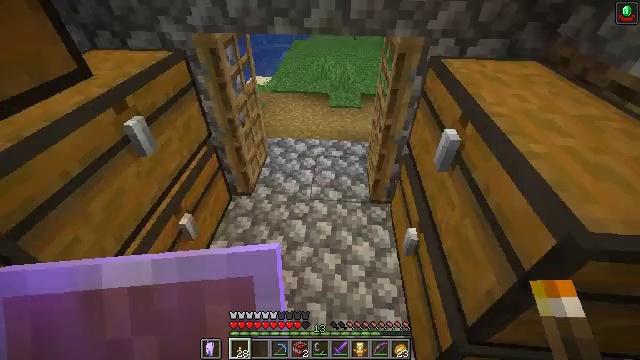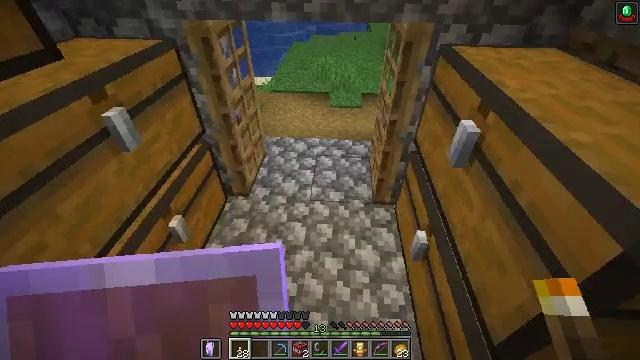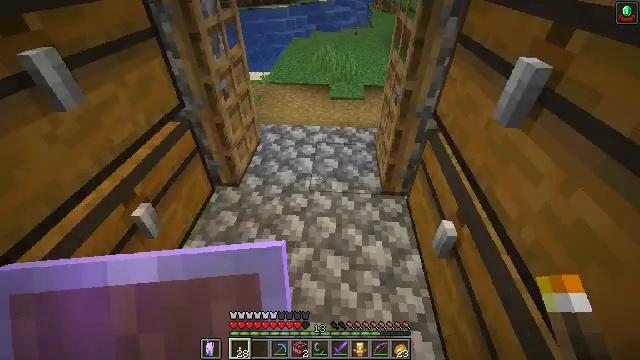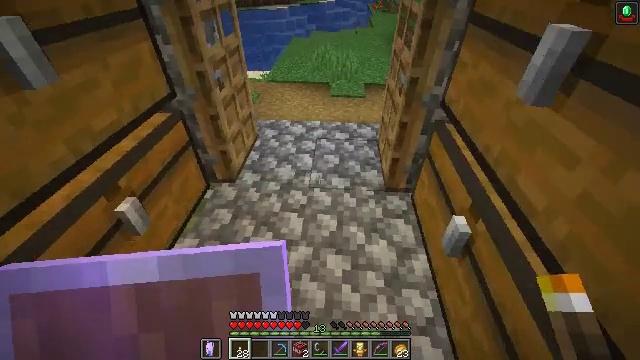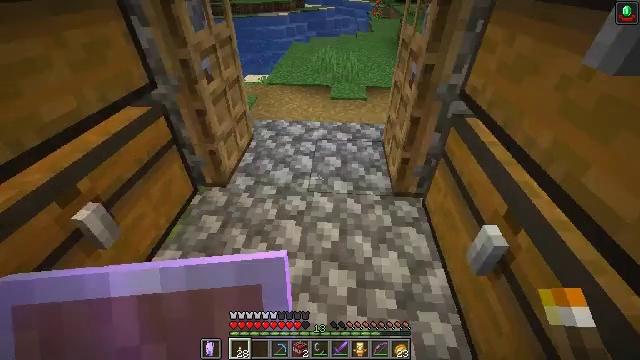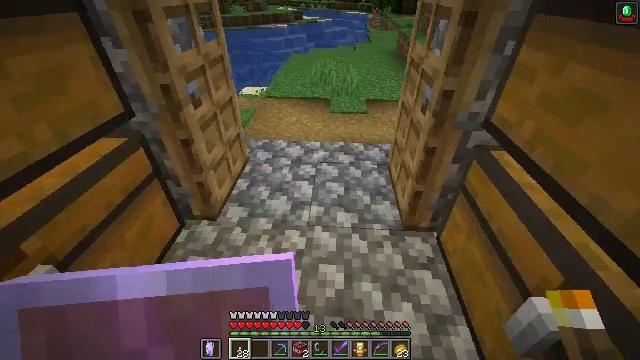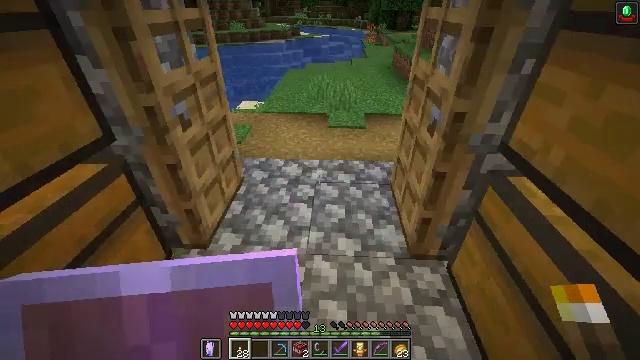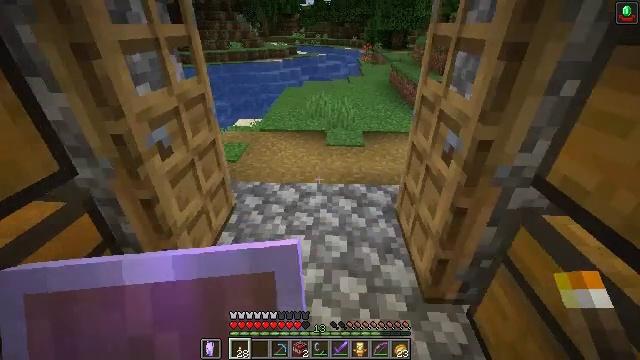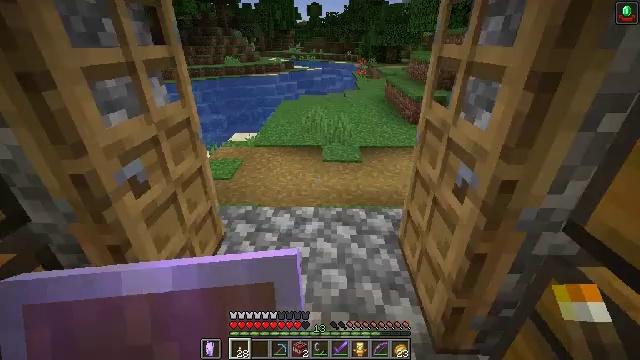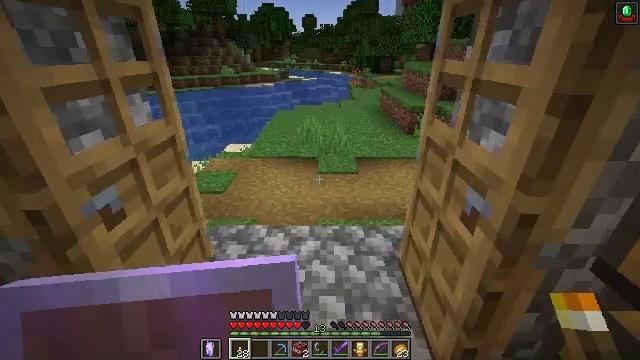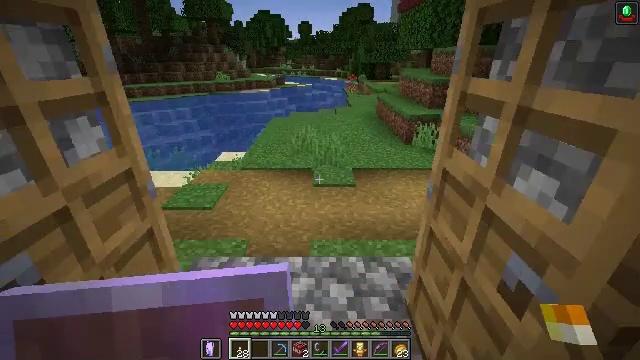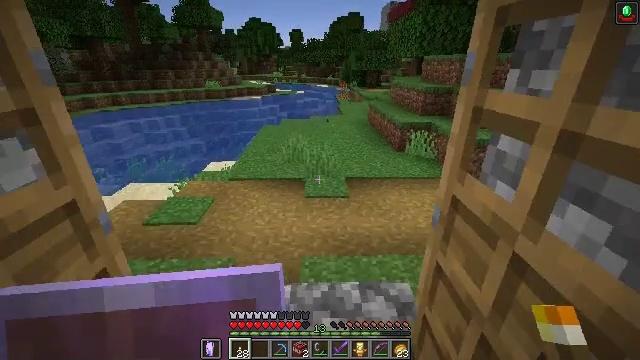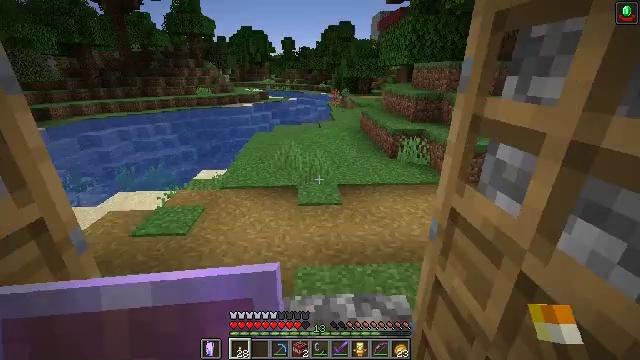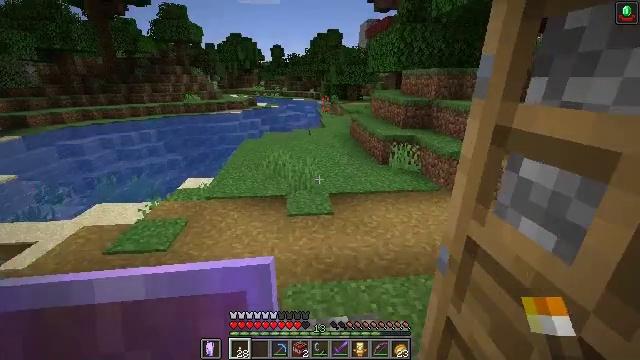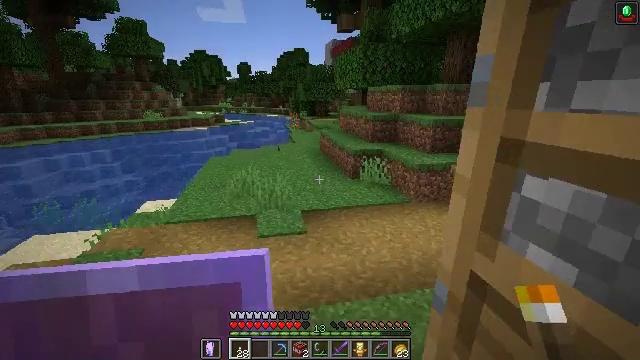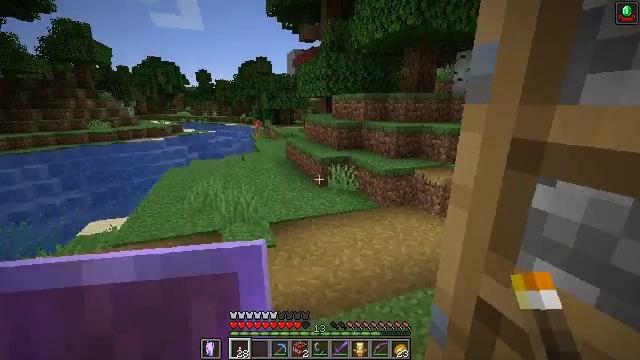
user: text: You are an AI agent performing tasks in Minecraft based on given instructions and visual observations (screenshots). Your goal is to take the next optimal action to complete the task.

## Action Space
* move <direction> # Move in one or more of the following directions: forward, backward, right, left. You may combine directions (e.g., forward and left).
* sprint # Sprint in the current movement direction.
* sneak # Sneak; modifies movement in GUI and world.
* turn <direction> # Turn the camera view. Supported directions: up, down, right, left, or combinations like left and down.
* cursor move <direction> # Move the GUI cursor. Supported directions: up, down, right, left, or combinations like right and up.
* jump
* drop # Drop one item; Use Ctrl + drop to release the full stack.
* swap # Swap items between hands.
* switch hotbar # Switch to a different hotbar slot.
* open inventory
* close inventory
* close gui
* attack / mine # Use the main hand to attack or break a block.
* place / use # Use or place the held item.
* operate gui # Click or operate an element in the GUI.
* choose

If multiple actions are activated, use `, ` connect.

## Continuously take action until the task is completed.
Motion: motion action
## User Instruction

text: Refine ancient debris to craft netherite scrap.
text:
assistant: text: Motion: move forward
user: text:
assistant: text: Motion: move forward
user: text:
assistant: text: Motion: move forward
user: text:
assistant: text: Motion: move forward, turn up
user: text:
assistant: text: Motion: move forward, turn up
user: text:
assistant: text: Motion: move forward, turn up
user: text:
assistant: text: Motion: move forward, turn up
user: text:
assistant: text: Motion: move forward, turn up
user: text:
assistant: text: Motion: move forward, turn right and up
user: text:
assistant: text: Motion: move forward, turn up
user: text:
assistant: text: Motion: move forward, turn right and up
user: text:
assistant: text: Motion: move forward, turn right and up
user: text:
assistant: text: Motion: move forward, turn right and up
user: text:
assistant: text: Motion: move forward, turn right and up
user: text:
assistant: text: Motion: move forward and move left, turn right and up
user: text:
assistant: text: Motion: move forward and move left, turn right and up
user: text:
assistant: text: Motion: move forward and move left, turn right and up
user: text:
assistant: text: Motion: move forward and move left, turn right and up
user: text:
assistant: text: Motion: move forward and move left, turn right and up
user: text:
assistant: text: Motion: move forward and move left, turn right and up
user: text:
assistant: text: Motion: move forward and move left, turn right and up
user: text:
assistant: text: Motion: move forward and move left, turn right and up
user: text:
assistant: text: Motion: move forward, turn right and up
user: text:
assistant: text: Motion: move forward, turn right
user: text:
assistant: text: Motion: move forward, turn right
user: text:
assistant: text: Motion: move forward, turn right
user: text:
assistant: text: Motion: move forward, turn right
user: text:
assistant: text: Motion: move forward
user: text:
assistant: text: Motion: move forward, turn right
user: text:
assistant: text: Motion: move forward, turn right